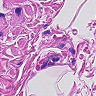
Metastatic tissue present: no